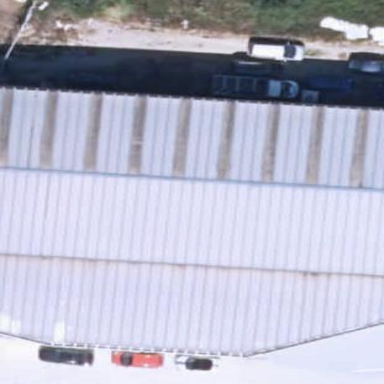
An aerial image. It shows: Industrial building.